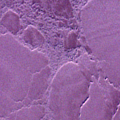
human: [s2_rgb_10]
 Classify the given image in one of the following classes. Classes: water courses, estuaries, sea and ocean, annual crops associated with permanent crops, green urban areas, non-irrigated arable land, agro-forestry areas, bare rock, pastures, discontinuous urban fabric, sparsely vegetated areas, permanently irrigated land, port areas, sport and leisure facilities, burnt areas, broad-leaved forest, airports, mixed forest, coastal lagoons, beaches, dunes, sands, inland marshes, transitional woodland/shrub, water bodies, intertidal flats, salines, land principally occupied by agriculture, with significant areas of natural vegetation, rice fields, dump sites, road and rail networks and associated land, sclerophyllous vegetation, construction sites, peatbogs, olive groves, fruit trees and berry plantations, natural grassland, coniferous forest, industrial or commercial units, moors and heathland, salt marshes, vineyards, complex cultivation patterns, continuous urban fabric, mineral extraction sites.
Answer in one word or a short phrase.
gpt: sea and ocean